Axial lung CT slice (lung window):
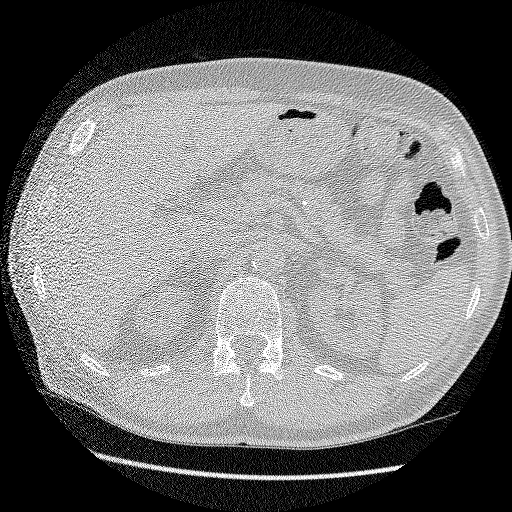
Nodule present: no